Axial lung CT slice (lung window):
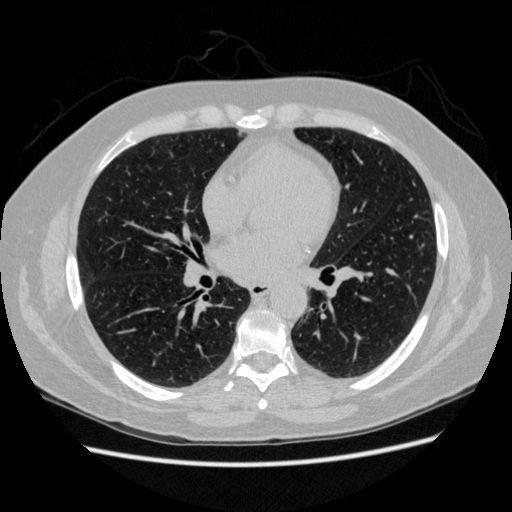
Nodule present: no